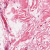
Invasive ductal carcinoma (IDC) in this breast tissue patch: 0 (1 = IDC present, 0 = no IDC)